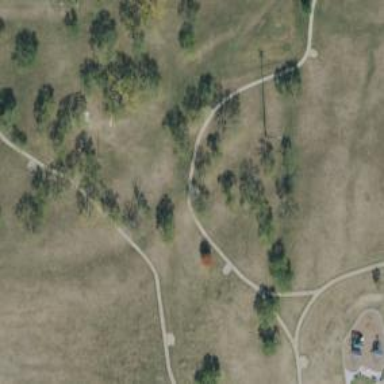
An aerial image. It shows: Disc golf basket.